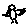
Label: bird